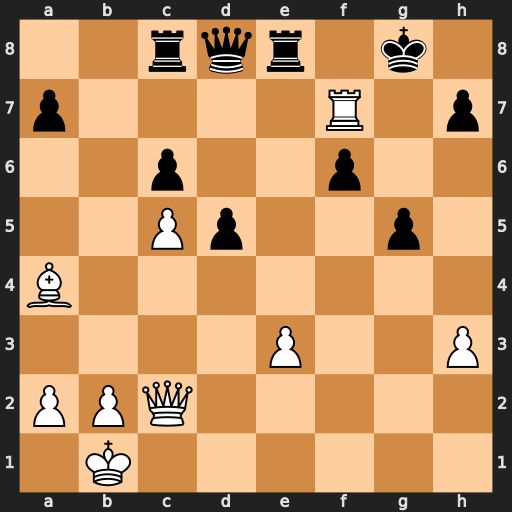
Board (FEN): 2rqr1k1/p4R1p/2p2p2/2Pp2p1/B7/4P2P/PPQ5/1K6
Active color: w
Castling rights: -
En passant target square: -
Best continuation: Qxh7#